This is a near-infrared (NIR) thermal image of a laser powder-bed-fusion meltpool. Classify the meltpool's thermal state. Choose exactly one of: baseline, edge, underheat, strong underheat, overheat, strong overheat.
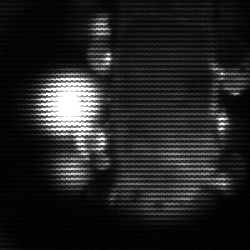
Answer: strong underheat